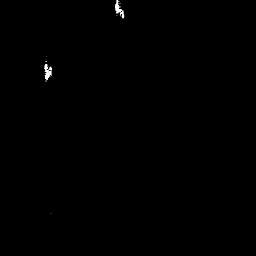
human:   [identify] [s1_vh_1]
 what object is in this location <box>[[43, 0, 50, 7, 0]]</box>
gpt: <ref>1 small ship at the top</ref>